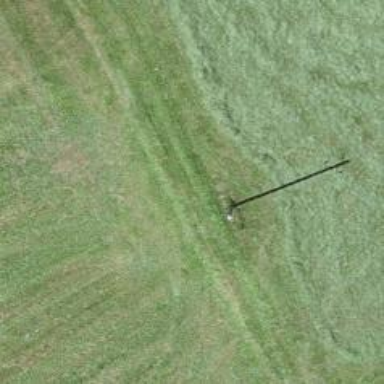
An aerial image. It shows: Minor power line.